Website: apple
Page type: customer-info-address
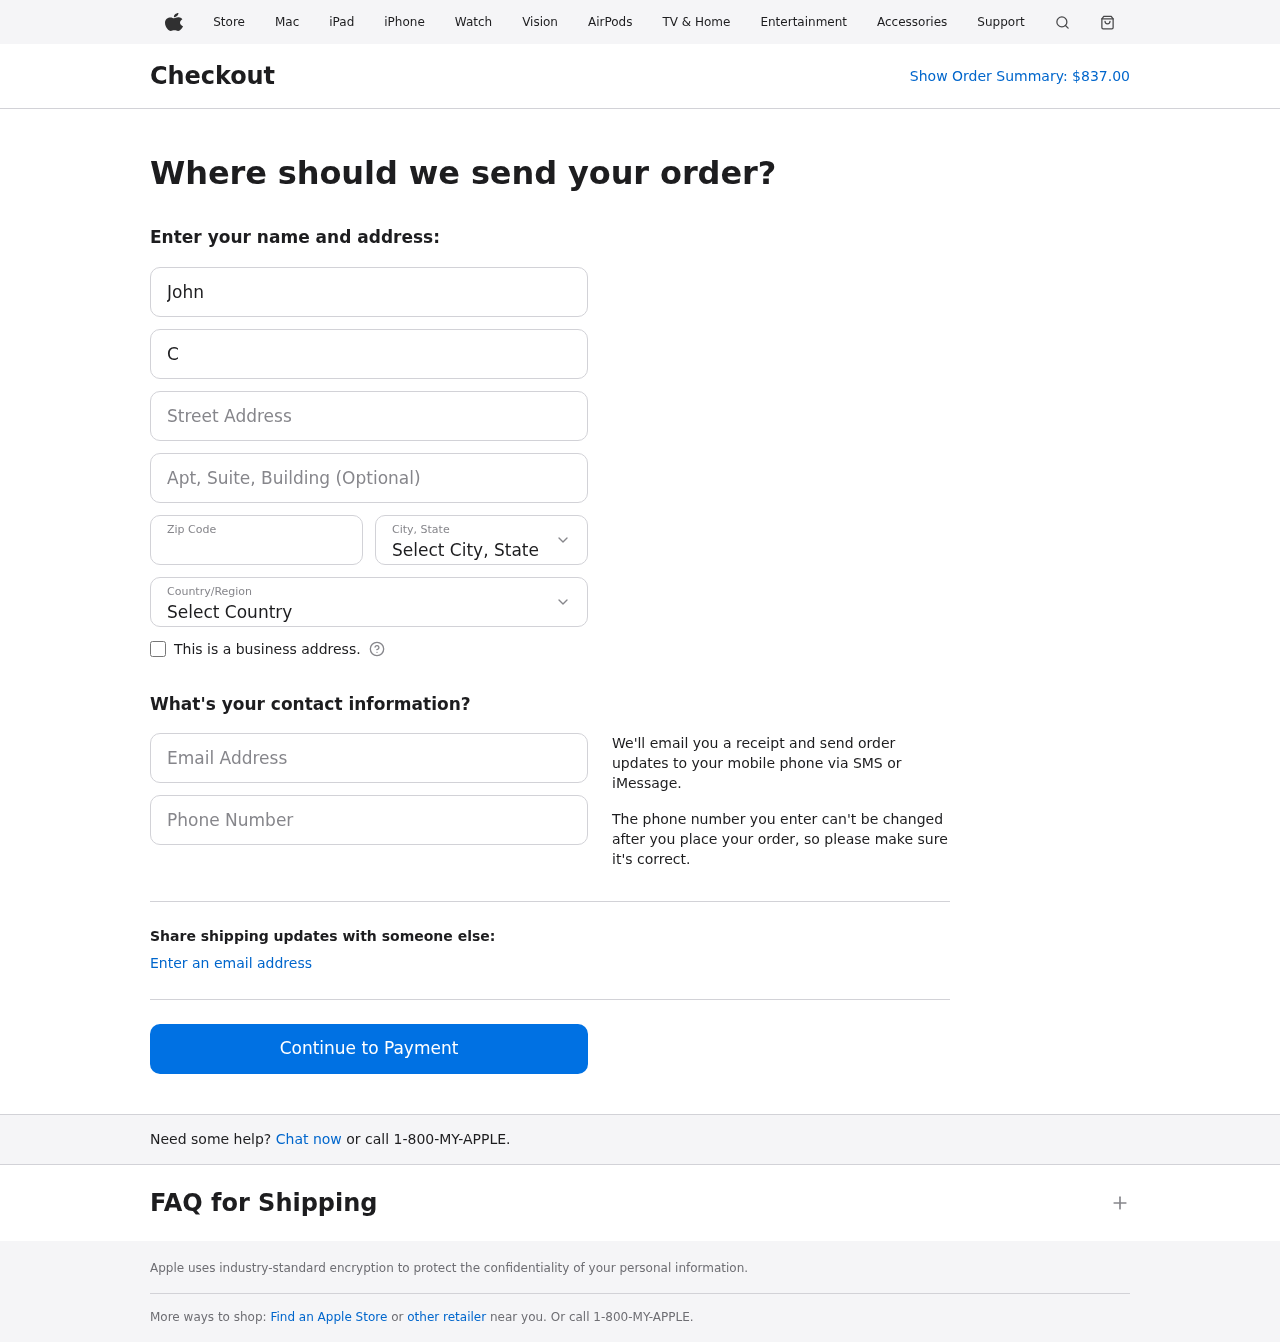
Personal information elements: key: PII_CITY_STATE
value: Derricktown, MS
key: PII_COUNTRY
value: United States
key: PII_EMAIL
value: johncook@yahoo.com
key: PII_FIRSTNAME
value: John
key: PII_LASTNAME
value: Cook
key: PII_PHONE
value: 8302345305
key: PII_POSTCODE
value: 88191
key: PII_STREET
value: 228 Ashley Views Suite 409
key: PII_STREET2
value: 4777 Roth Valley
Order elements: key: ORDER_TOTAL
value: $837.00